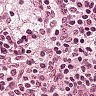
Metastatic tissue present: no